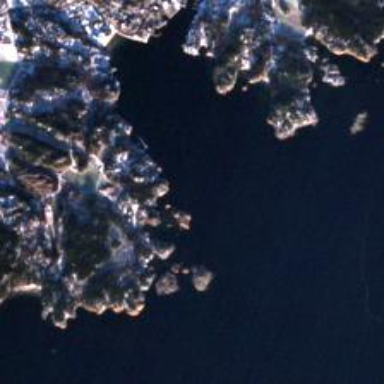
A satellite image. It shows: Beautiful bay with natural surroundings.